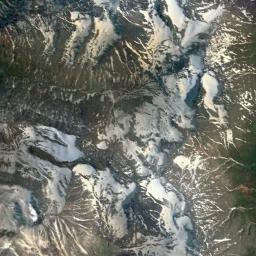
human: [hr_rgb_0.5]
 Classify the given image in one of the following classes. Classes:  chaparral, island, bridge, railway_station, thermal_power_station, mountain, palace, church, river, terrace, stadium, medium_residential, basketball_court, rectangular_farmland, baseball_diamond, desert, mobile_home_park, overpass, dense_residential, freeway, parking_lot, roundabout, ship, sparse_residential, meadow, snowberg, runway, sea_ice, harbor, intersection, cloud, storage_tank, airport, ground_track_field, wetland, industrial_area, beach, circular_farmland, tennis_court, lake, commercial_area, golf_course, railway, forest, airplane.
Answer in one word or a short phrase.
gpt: snowberg